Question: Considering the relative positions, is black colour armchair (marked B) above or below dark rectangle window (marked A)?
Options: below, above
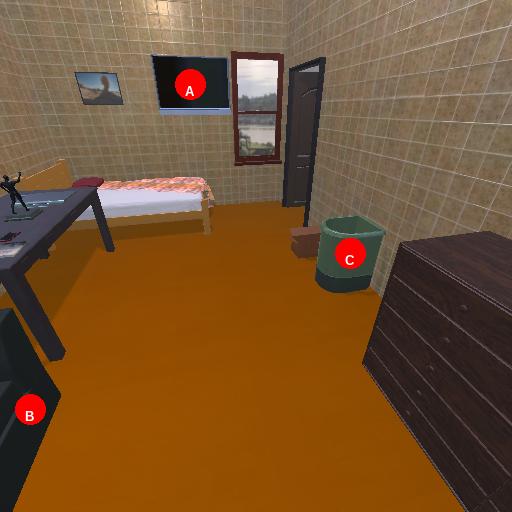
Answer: below